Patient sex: M
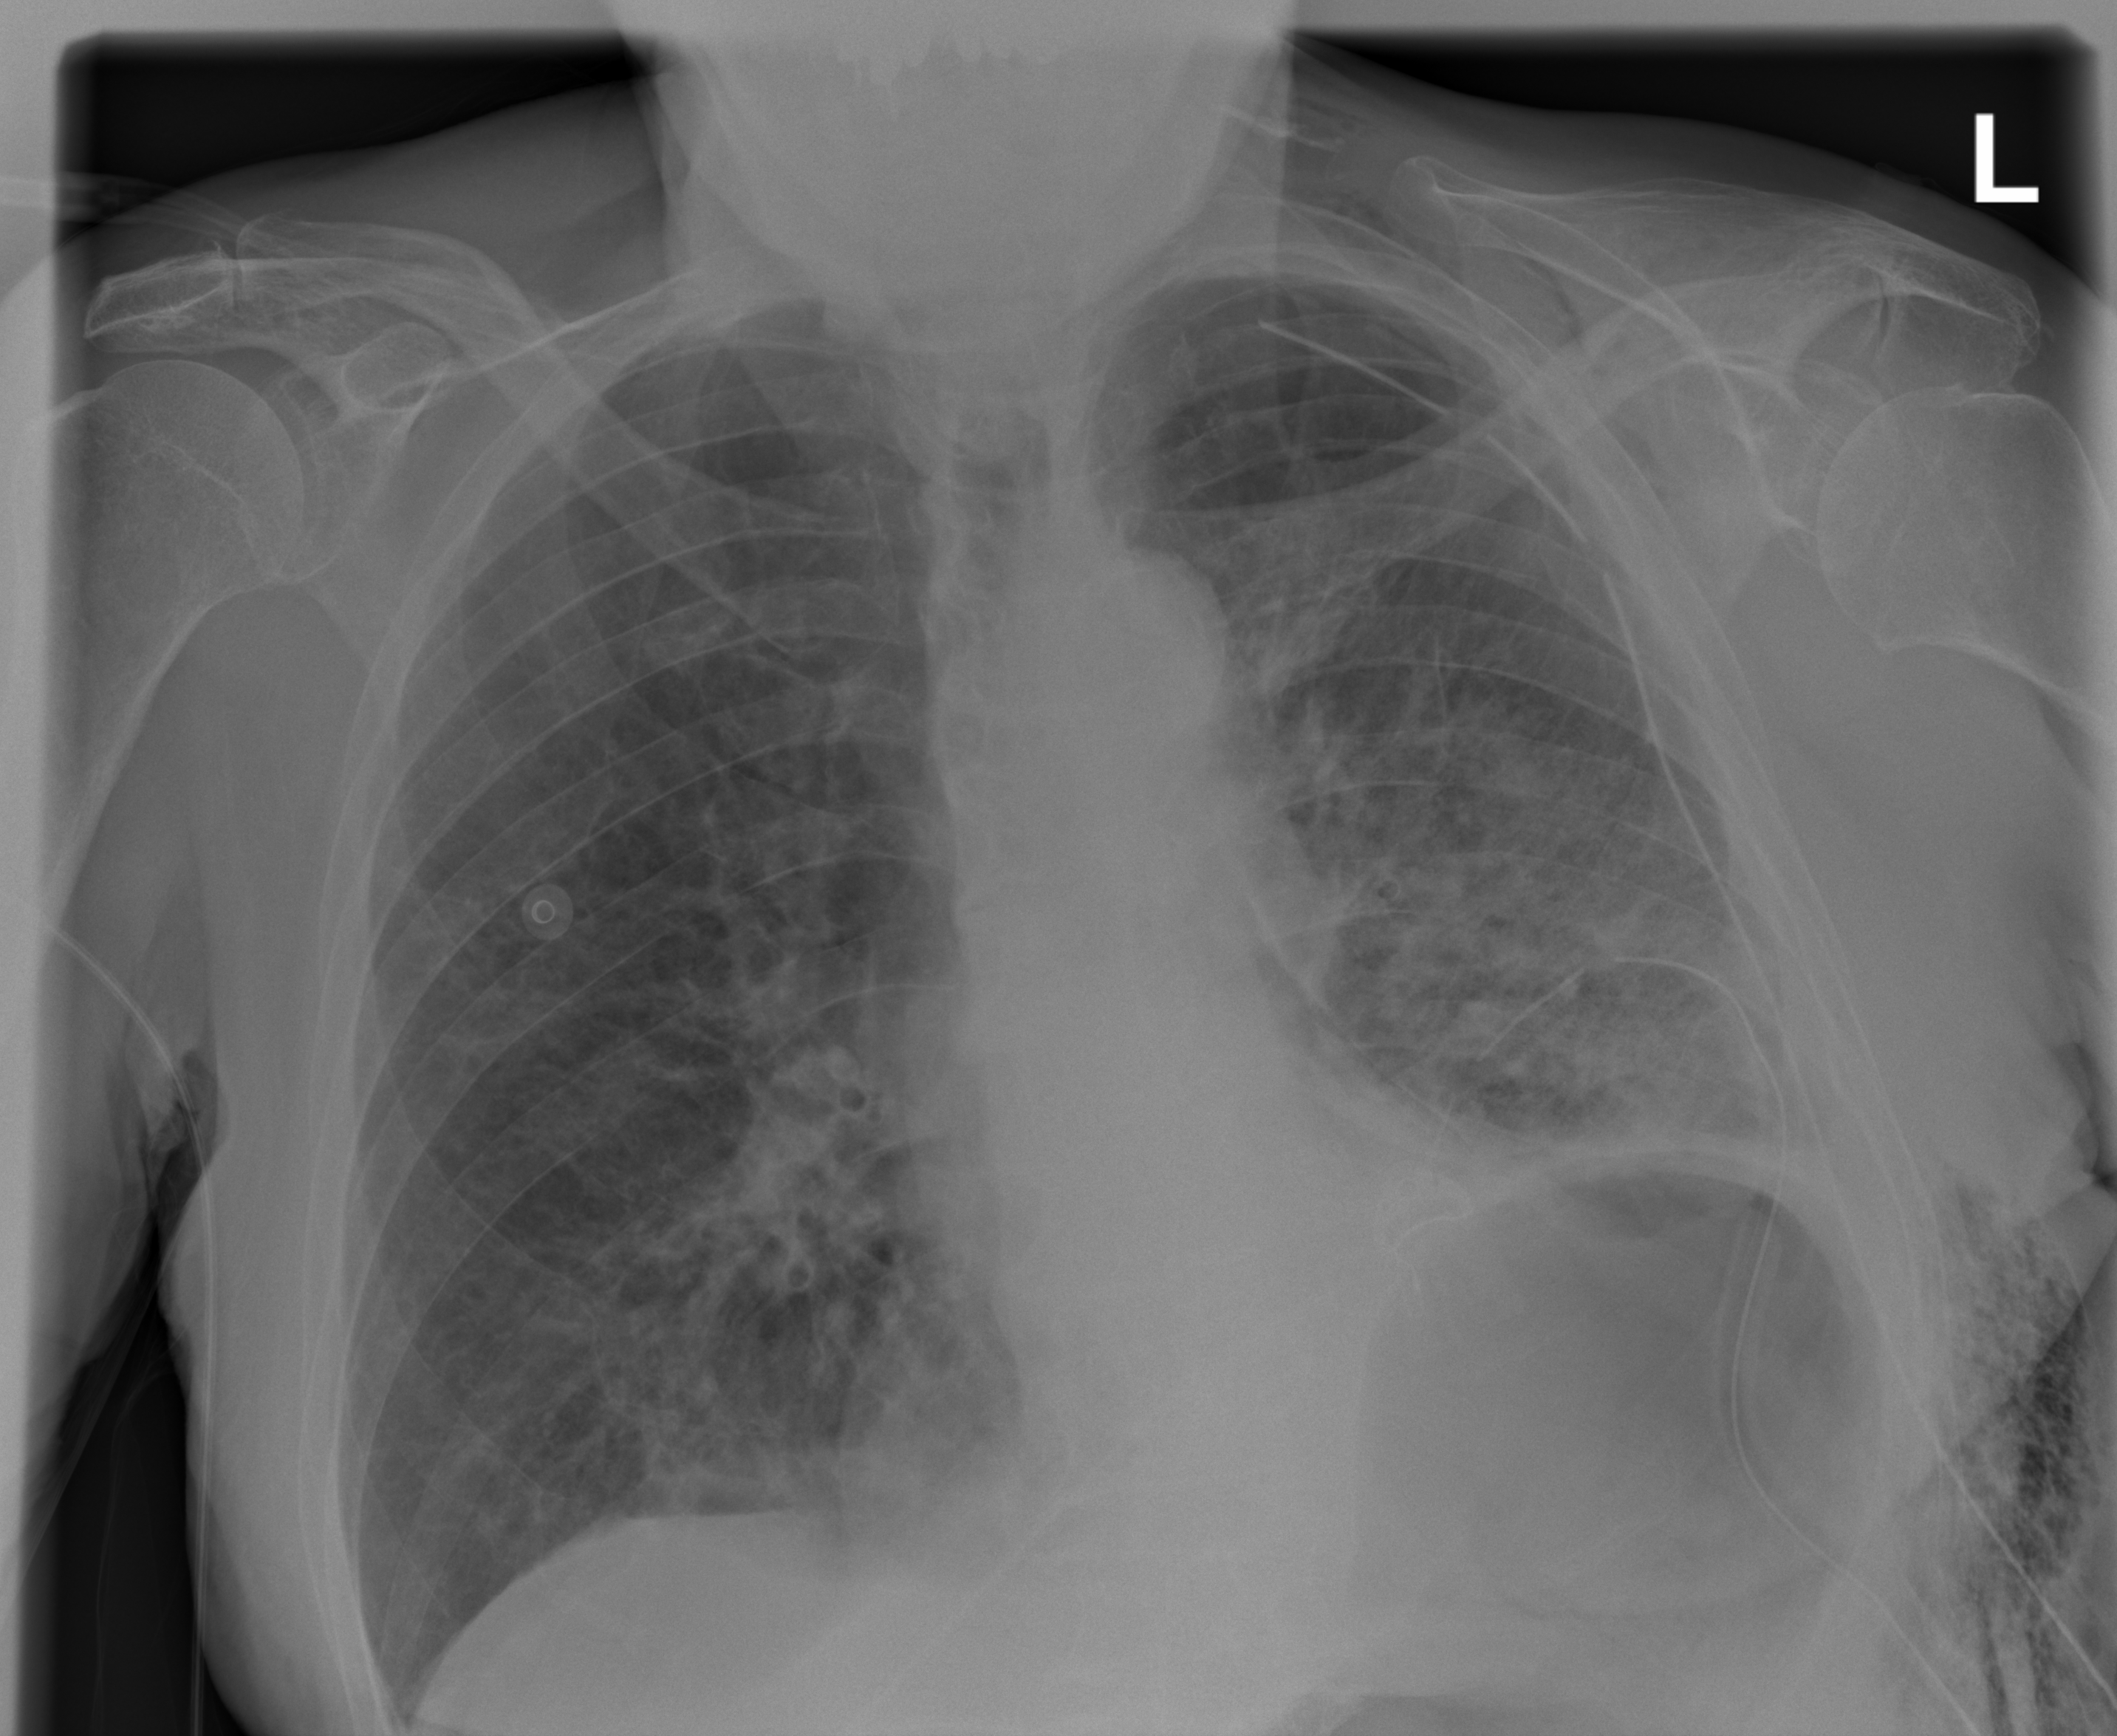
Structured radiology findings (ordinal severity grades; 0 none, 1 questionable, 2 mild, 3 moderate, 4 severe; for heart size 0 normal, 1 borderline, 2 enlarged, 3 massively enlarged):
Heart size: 0
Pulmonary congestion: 0
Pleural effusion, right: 0
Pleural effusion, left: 2
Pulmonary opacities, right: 0
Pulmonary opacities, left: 3
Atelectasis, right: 0
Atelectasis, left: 2